Question: My database design skills are a little rusty. I've done the best I can but have no way of knowing if what I've produced is good, bad or "good enough".
Could I please have some feedback on my design.
To be more specific: Will this design work sufficiently?
Database will be mySQL.
Thanks.
J.

: Some further clarification:
- A brand may have a category or it may not. - The meta table can be filled out without it actually belonging to a model (in cases where the actual model is not known)
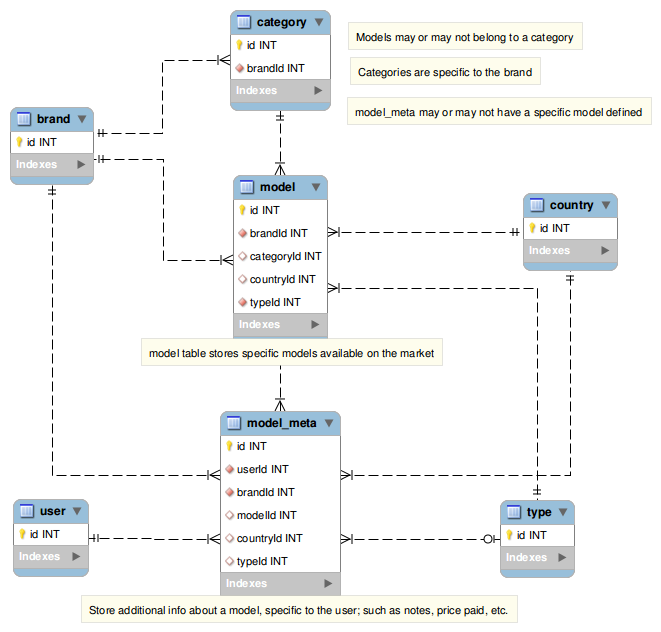
Answer: Don't know your full needs, so I'm assuming the highlighted notes indicate a well thought out design.
I like most of your conventions, but I'd avoid using camel case for column names for foreign keys and use tablename_columname (i.e. user_id, brand_id, etc...)
If all brands have a category, I'd kill the connection from brand to model. Do all brands have a category? If no, then you're stuck with both foreign keys.
If all models have at least one meta, you can lose the type foriegn key in the model table. You then could also drop the brand foriegn key in the model class as well as the country